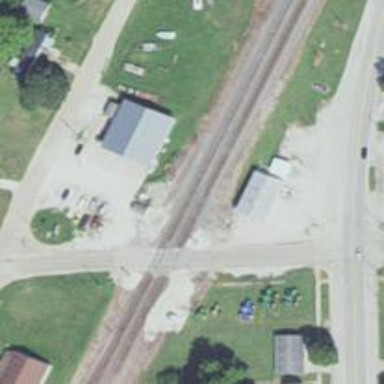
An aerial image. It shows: Railway level crossing.